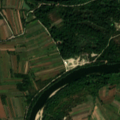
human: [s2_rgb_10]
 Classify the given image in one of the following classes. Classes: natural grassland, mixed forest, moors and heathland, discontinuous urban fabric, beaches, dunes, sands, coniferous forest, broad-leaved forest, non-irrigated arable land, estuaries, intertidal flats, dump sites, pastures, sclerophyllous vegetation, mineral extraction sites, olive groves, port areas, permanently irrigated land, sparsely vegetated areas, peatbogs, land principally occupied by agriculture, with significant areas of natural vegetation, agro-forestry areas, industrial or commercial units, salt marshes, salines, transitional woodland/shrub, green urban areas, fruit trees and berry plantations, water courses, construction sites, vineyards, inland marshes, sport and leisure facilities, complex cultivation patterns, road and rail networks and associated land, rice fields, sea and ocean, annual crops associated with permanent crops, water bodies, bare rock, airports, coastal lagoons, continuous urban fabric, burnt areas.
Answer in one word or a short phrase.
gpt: complex cultivation patterns, broad-leaved forest, transitional woodland/shrub, inland marshes, water courses